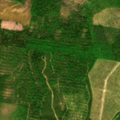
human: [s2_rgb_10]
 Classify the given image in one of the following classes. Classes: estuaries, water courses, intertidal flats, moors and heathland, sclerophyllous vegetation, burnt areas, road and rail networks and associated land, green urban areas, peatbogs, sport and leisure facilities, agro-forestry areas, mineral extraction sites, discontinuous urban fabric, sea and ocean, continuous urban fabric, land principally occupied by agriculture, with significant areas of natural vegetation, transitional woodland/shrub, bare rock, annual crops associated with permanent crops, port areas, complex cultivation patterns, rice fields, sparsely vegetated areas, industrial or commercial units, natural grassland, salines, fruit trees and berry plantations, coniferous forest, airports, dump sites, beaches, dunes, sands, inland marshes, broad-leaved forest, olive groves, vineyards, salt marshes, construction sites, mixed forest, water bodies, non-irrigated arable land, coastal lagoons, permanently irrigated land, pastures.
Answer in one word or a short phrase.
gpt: mixed forest, transitional woodland/shrub